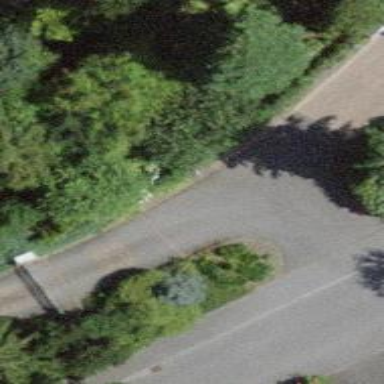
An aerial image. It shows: Gate.